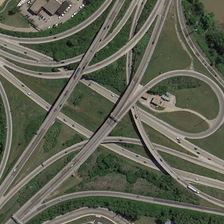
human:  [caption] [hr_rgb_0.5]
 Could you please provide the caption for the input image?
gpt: the house is surrounded by many green trees and roads .

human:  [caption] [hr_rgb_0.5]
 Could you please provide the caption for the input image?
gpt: the high and low buildings are located on the green land .

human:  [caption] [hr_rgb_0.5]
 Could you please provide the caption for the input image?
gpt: many green trees and meadows and several buildings are around a viaduct .

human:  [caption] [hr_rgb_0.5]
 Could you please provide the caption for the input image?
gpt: many green trees and meadows and several buildings are around a viaduct .

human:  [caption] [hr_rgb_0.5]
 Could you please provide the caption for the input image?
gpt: the house is surrounded by many green trees and roads .